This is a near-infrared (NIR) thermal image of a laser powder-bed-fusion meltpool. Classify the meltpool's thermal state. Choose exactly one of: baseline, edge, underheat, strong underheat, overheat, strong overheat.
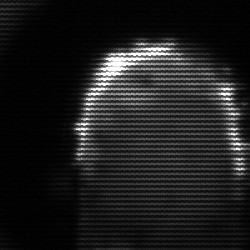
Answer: baseline